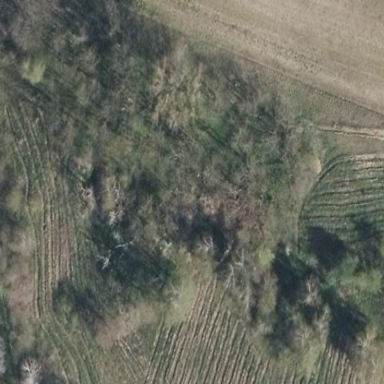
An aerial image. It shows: Broadleaved woodland area.